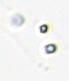
Label: Phaeocystis